Brain MRI, t1w sequence, axial 2D slice.
Patient: age 51, sex F, weight 95 kg, height 1.95 m
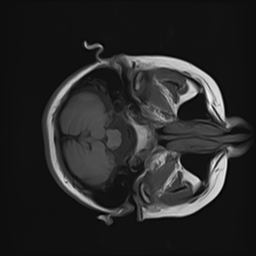